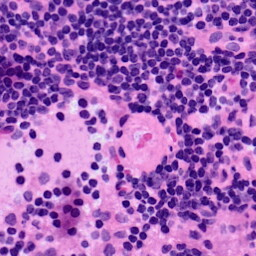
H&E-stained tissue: LymphNode